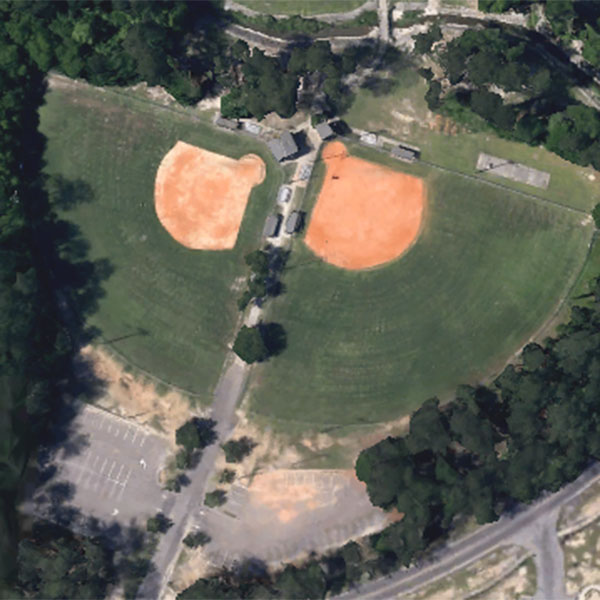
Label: BaseballField